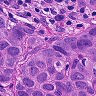
Metastatic tissue present: yes